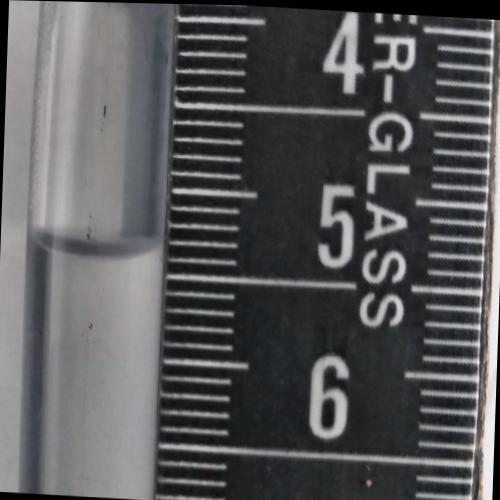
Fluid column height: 4.4 cm